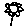
Label: flower